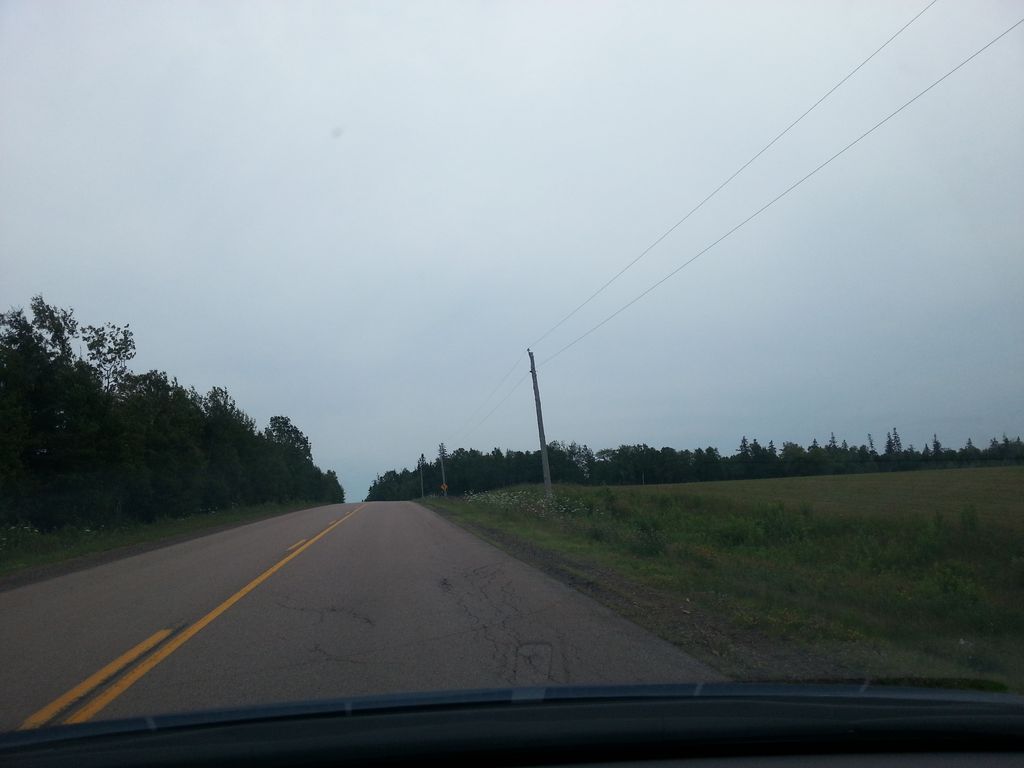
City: charlottetown